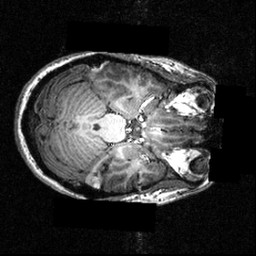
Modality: T1w
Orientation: axial
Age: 21
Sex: female
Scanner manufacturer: siemens
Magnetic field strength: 3.951 T
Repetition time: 1.5 s
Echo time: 0.00335 s